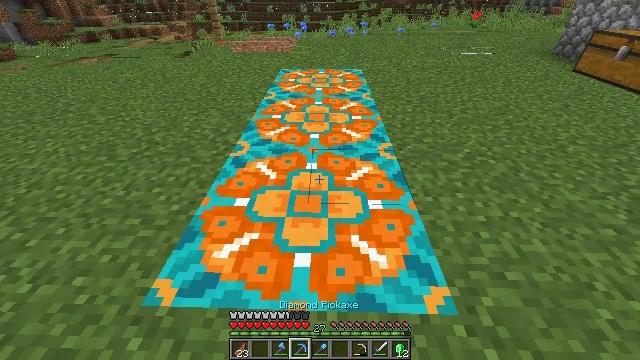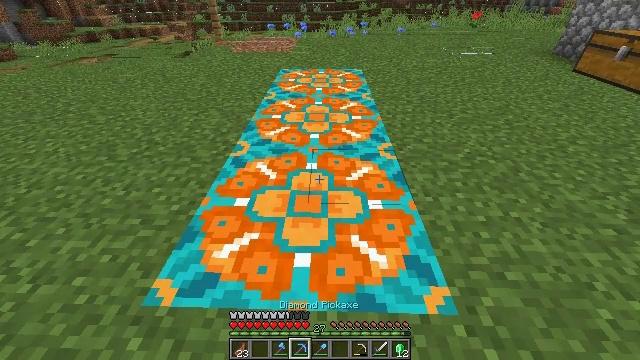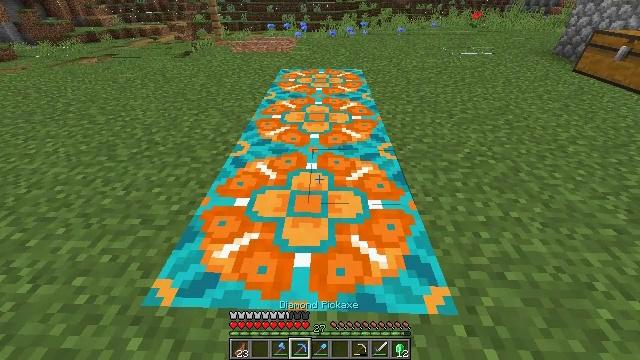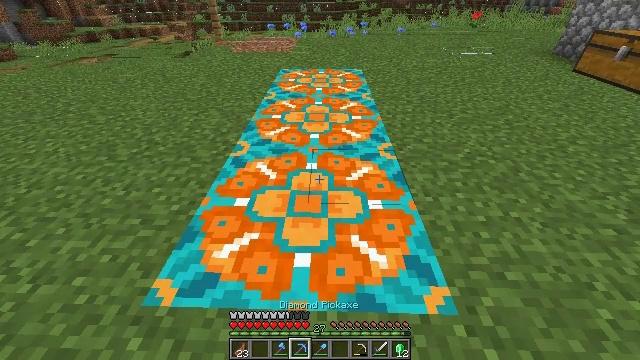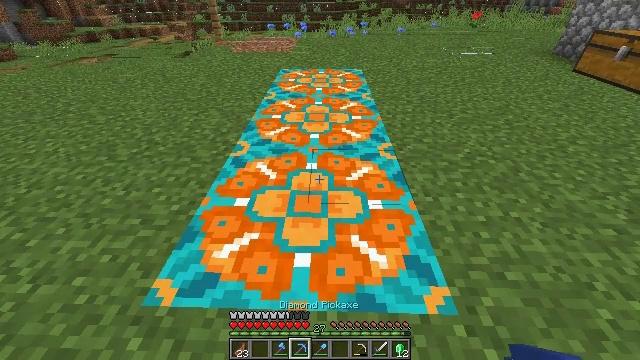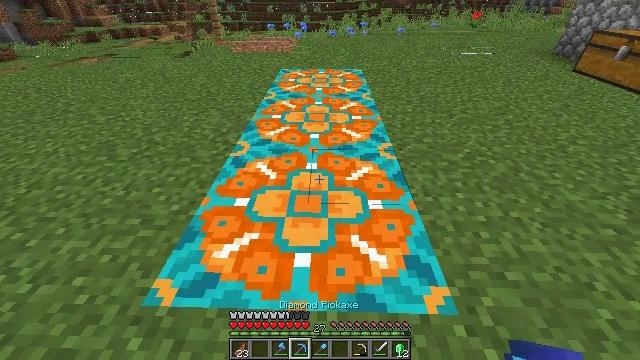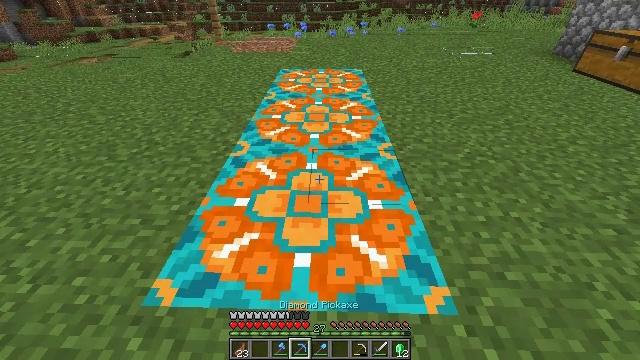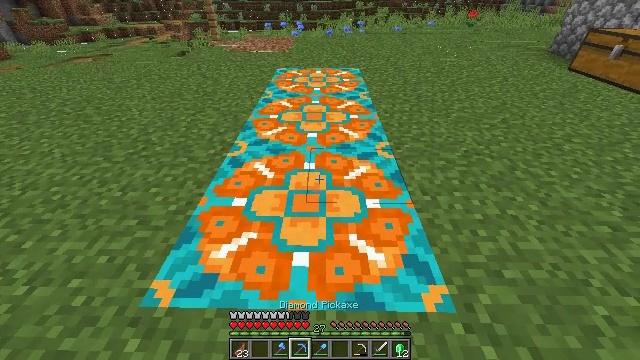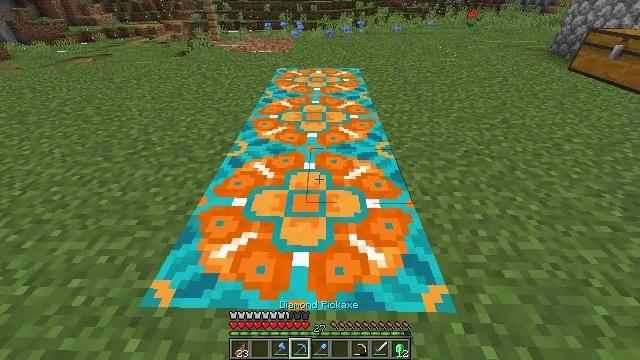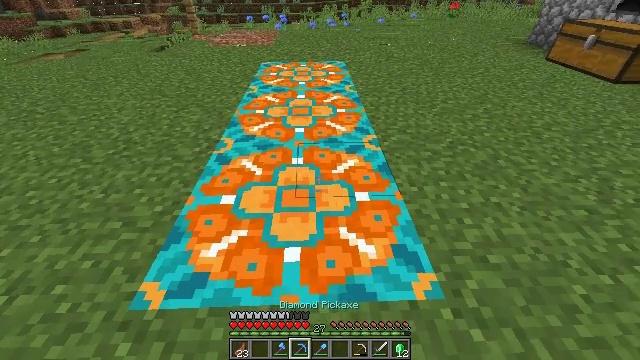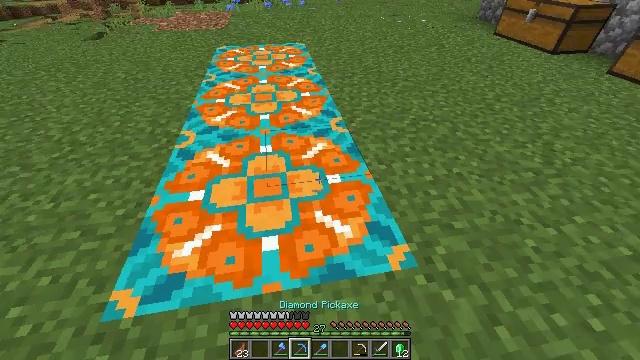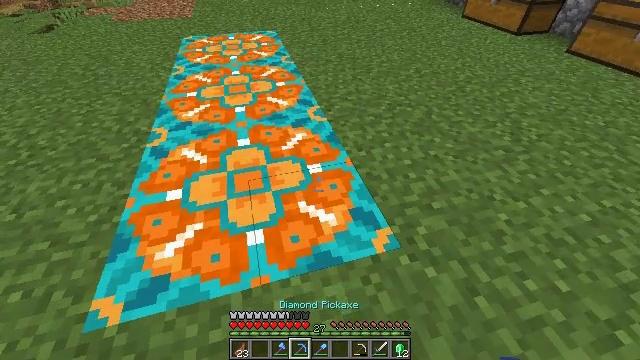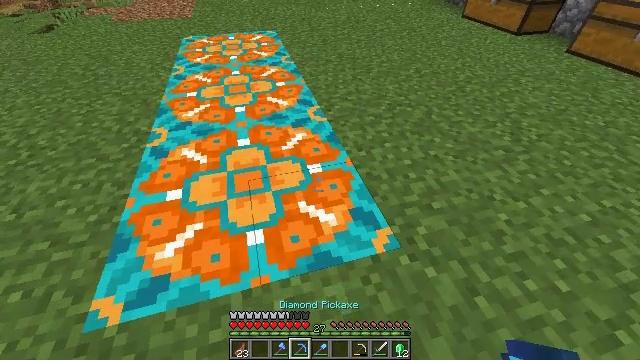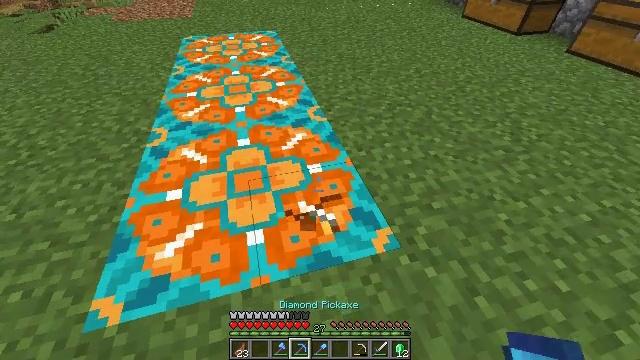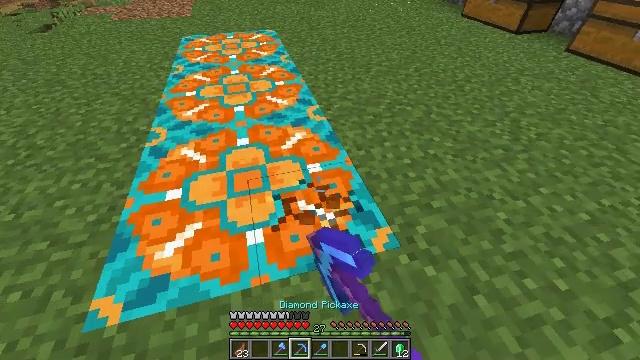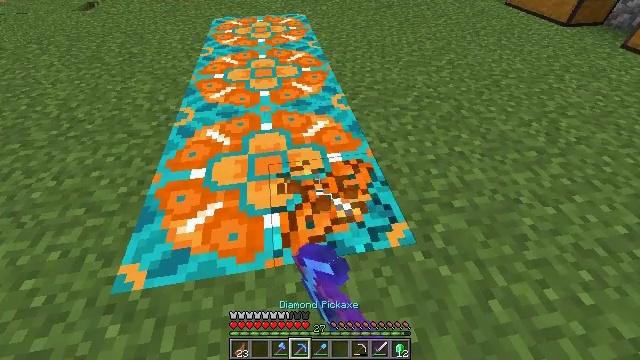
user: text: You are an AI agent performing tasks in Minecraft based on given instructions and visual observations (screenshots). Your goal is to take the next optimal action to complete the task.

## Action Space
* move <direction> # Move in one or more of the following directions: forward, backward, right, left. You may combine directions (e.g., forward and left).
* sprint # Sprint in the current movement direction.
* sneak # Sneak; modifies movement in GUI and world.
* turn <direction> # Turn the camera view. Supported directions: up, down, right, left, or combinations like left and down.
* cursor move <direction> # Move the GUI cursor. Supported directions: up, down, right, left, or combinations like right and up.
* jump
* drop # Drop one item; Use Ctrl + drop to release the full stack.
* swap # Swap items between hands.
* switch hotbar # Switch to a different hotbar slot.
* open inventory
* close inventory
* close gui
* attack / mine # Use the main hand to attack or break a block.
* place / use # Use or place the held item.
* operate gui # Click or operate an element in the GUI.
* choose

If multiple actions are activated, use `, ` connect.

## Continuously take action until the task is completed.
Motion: motion action
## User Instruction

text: Retrieve the orange glazed terracotta for reuse.
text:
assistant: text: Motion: no_op
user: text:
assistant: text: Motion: no_op
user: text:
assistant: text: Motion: no_op
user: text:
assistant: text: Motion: no_op
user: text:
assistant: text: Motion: no_op
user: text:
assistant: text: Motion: no_op
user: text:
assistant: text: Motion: no_op
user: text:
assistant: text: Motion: no_op
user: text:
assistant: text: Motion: turn right and down
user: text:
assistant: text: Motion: turn right and down
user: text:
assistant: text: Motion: turn right and down
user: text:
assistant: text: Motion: no_op
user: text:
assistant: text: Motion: attack / mine
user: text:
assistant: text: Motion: attack / mine
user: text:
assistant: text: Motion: turn left and down, attack / mine
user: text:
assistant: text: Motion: attack / mine
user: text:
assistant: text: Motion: attack / mine
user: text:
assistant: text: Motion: attack / mine
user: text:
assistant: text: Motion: attack / mine
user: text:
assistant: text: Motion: attack / mine
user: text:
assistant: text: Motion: turn left, attack / mine
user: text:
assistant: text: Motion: turn left, attack / mine
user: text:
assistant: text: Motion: turn left, attack / mine
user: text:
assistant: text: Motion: turn left, attack / mine
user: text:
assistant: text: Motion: attack / mine
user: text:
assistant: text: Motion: attack / mine
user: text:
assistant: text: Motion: attack / mine
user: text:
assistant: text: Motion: turn right and up, attack / mine
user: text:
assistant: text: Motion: turn right and up, attack / mine
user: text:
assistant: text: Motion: turn up, attack / mine